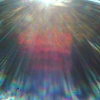
Label: sunburn